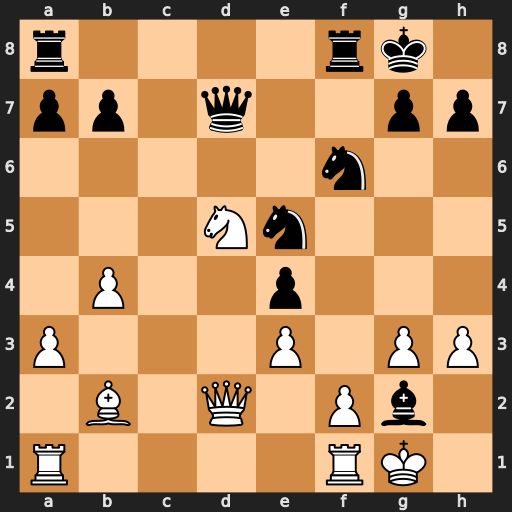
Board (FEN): r4rk1/pp1q2pp/5n2/3Nn3/1P2p3/P3P1PP/1B1Q1Pb1/R4RK1
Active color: w
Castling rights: -
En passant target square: -
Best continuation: Nxf6+ Rxf6 Qxd7 Nxd7 Kxg2